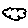
Label: cloud